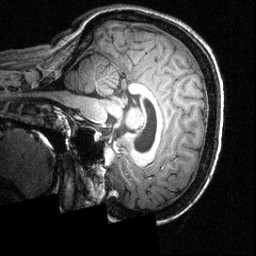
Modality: T1w
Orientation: sagittal
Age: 16
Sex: female
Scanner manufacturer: siemens
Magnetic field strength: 3.951 T
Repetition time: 1.5 s
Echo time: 0.00335 s